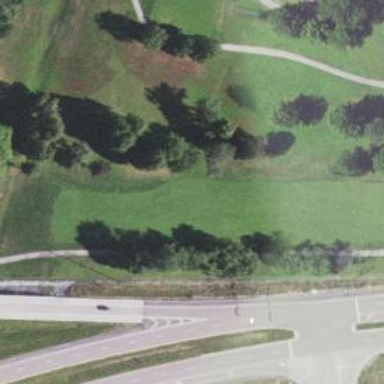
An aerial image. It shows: View of golf hole.